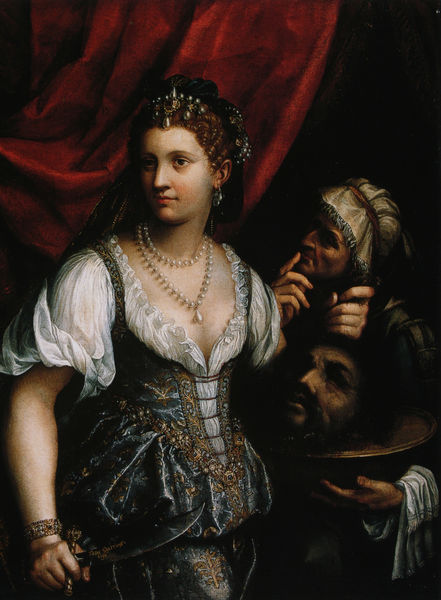
Titel: Judith mit dem Kopf des Holofernes
Künstler: Fede Galizia
Standort: Sarasota (Florida)
Institution: The John and Mable Ringling Museum of Art
Schlagwörter: blau, dunkel, gemälde, hand, kopf, mann, schatten, weiß, frauen, grün, menschen, ausschnitt, braun, brust, busen, finger, frau, frisur, geste, haar, hell, hintergrund, kleid, köpfe, licht, mund, nase, ohrring, orange, schmuck, schwarz, blick, dame, rot, schleier, tuch, haube, tanz, alt, bart, gesichter, hemd, jung, mütze, alte, arm, arme, augen, bibel, blass, bluse, bärtig, diener, dienerin, enthauptet, enthauptung, falten, geschichte, gesicht, haarschmuck, haupt, herodes, herodias, hinrichtung, holofernes, inkarnat, johannes, judith, kleidung, mensch, messer, salome, samt, schale, schneide, schüssel, spitze, tablett, teller, tod, tot, täufer, weit, ärmel, hände, portrait, vorhang, öl, auge, bestickt, dunkelheit, gold, haare, reich, schnur, stickerei, stoff, tänzerin, dekolletee, diadem, kontrast, lippen, locken, perlen, prinzessin, puffärmel, renaissance, rosa, rouge, schultern, schön, seide, taille, magd, düster, mieder, schwer, kette, lila, violett, ausdruck, beleuchtung, rand, bordüre, weiblich, zeigefinger, draperie, handtuch, kordel, rüschen, halsschmuck, perlenkette, dekolleté, entblösst, halskette, make up, lichtreflexe, griff, klinge, rothaarig, belichtung, hautfarbe, motiv, amme, schönheit, hass, schwert, faust, ketten, waffe, dynamik, hässlich, flüstern, gestik, herrscher, kopfputz, brokat, gedreht, kurz, schweigen, servieren, armband, armreif, rote haare, halbprofil, runzeln, geschnürt, manierismus, dolch, ermordung, religiös, licheinfall, abgewendet, heiliger, dekolltee, königin, plissee, heilige, schaten, greisin, gerafft, fragend, alte frau, drehung, kopfschmuck, turban, abschneiden, baumwolle, purpur, testament, sorge, tief, pst, schopf, lasierend, corsage, halbschatten, johannes der täufer, voll, kraftvoll, vorgang, toto, bringen, blank, hauptmann, enthaupten, gemädle, bard, altes, haarschopf, goldfaden, halsketten, jochanaan, ruch, kleif, rubinrot, der täufer, berfreiung, blanke klinge, darreichen, es ist serviert, geköpfter, heilige judith, holophernes, inkarnet, messerschmeide, ohrenschmuck, schmucl, wille, psst, weiß0